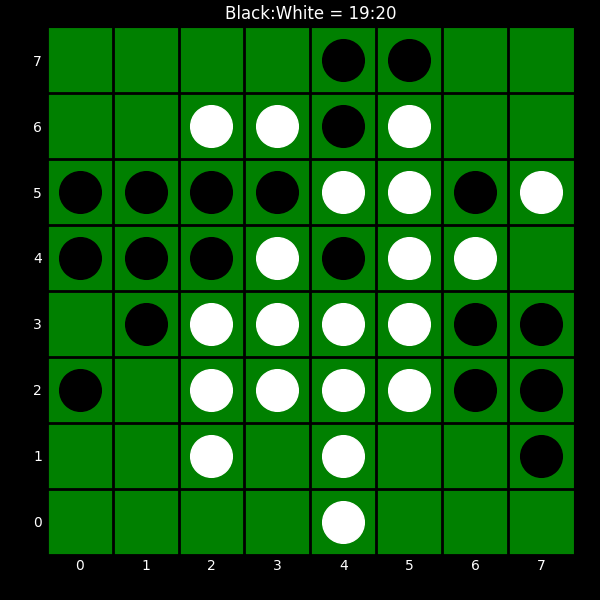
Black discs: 19
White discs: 20